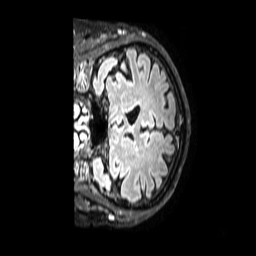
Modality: FLAIR
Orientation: coronal
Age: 63
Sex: male
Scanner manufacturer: philips
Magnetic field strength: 3 T
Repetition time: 4.8 s
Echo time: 0.2875 s